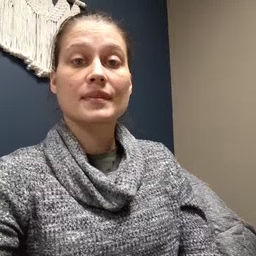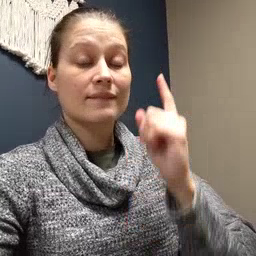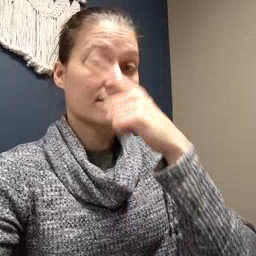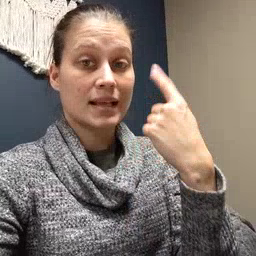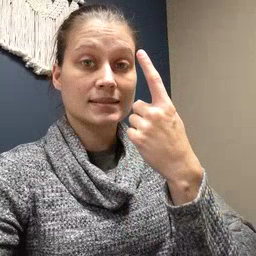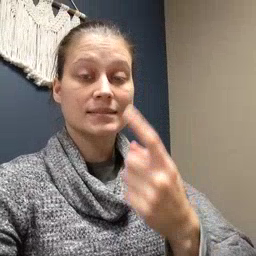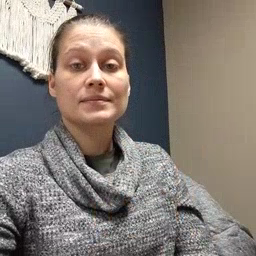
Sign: face